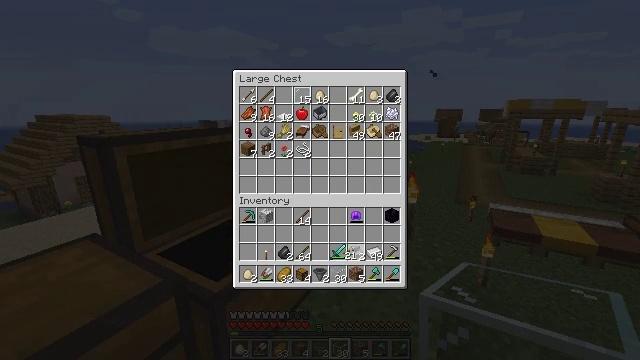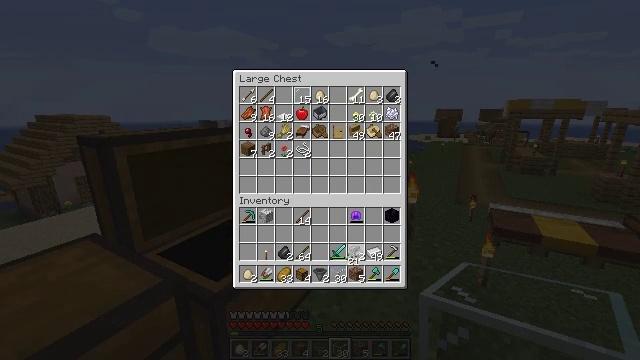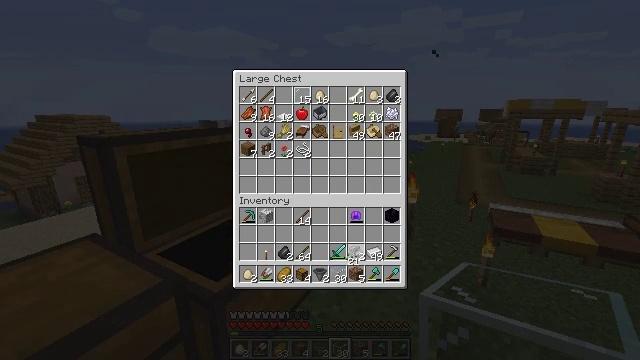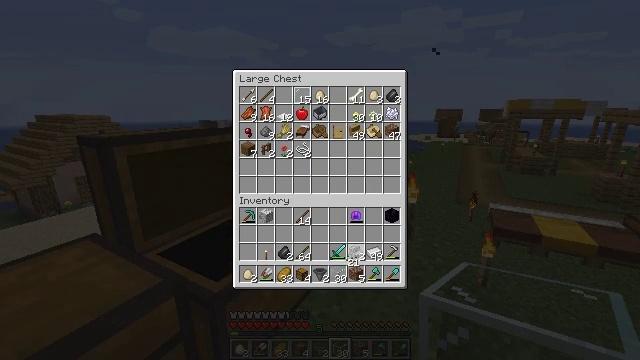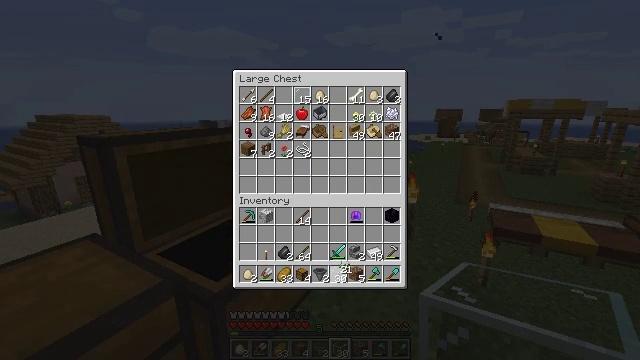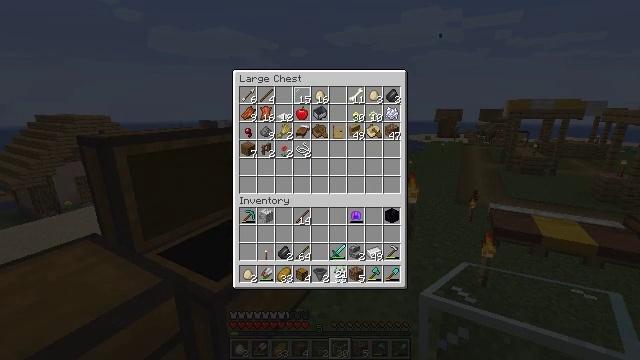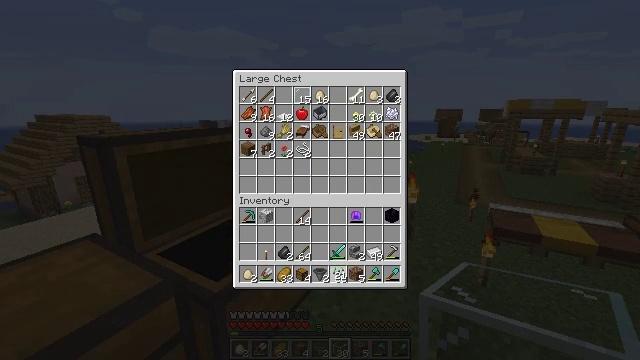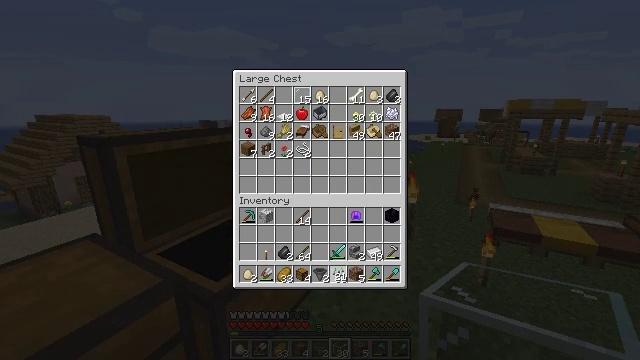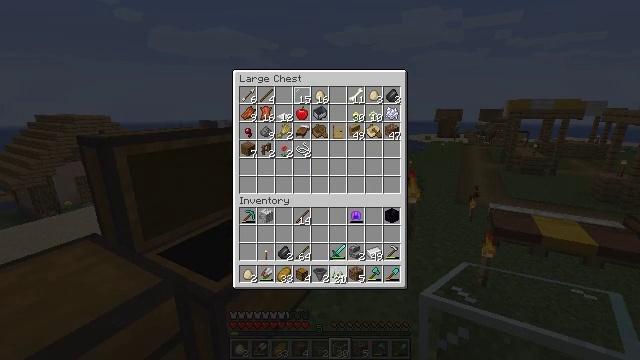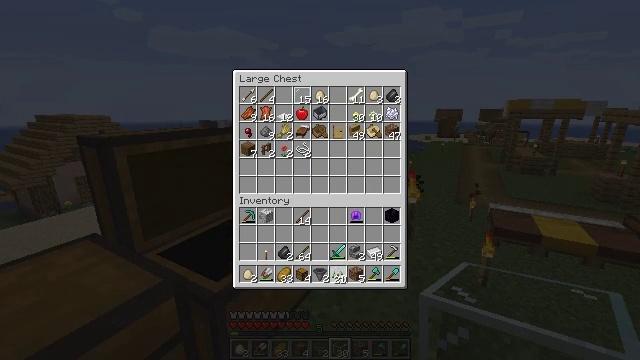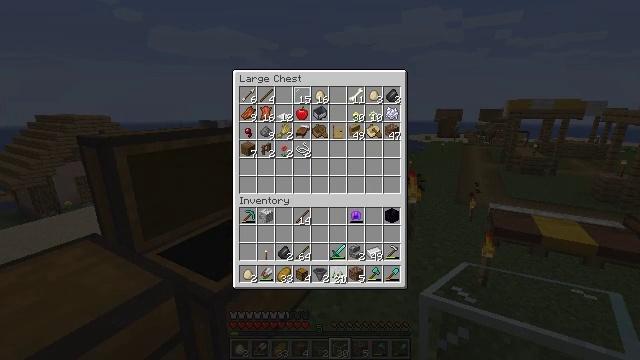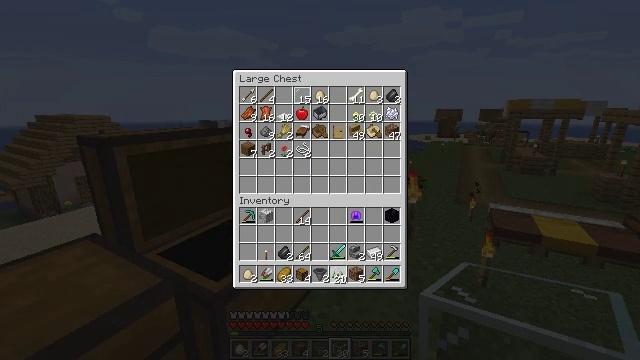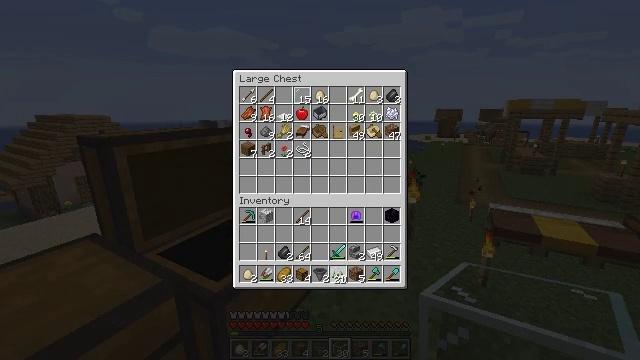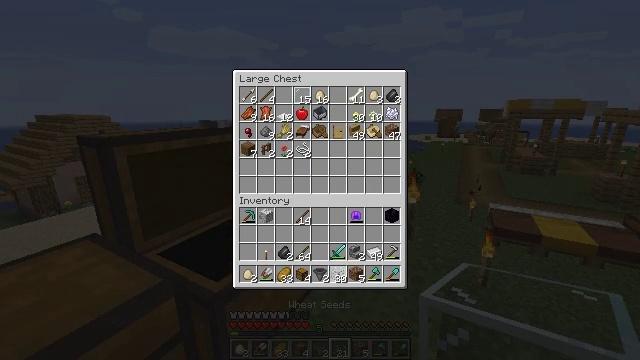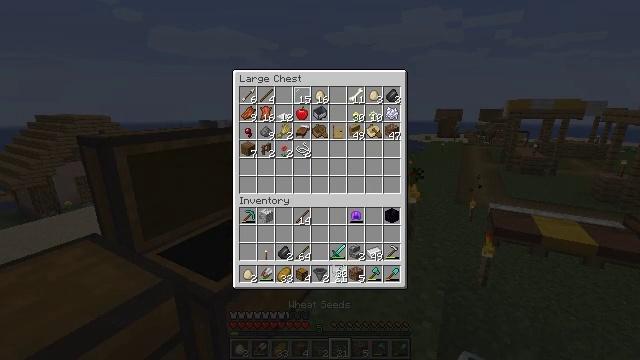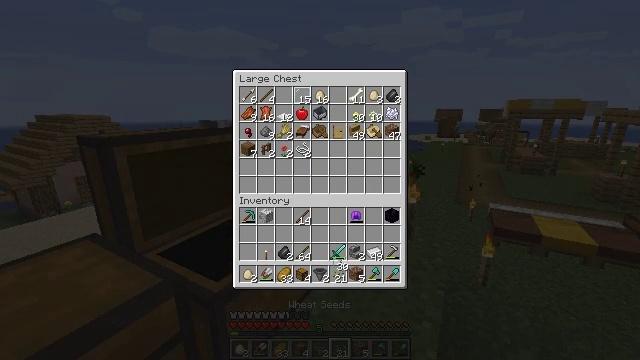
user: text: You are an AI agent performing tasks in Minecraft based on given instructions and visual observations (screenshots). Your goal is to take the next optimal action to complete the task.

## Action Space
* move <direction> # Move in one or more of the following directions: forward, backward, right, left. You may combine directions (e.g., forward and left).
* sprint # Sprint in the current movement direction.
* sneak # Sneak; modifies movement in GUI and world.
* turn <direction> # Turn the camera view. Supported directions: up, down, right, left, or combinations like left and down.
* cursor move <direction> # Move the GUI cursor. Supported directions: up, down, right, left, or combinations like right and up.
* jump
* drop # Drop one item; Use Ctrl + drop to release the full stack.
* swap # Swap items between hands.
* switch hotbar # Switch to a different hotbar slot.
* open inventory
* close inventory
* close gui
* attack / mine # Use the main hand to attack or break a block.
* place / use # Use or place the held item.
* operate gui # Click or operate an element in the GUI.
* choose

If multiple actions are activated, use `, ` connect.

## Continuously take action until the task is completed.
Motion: motion action
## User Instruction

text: Combat enemy.
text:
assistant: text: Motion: no_op
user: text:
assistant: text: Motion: no_op
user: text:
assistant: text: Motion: no_op
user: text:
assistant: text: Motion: cursor move left and down
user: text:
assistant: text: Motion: no_op
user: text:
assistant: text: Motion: no_op
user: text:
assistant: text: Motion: no_op
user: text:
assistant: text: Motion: no_op
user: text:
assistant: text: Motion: no_op
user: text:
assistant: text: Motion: operate gui
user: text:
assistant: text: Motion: operate gui
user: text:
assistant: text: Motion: operate gui
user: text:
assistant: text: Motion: no_op
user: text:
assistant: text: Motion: no_op
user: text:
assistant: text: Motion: cursor move up
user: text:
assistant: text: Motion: no_op
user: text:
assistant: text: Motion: no_op
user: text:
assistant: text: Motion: no_op
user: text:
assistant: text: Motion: no_op
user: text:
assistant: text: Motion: no_op
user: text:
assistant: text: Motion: no_op
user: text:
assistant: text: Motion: no_op
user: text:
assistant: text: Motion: operate gui
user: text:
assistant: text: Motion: operate gui
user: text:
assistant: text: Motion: operate gui
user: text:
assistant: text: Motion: no_op
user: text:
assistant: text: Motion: no_op
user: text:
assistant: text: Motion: no_op
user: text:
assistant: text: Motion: no_op
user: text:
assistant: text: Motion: no_op